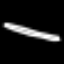
Label: pencil